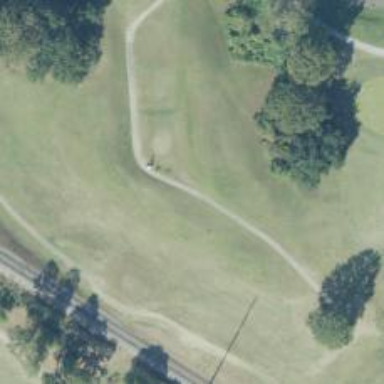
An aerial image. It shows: Pathway for golfing.